Question: '''
var data = google.visualization.arrayToDataTable(JSON.parse(newRows), false);
'''
I am not able to pass the data in 'arrayToDataTable()' of var data, since 'newRows' of string data is cannot able to fetch the newRows data.
So please help..
I have inserted my code below, how to obtain 'GeoChart'.
'''
public class GeoChartData {
int id;
String Country;
String Total;
@JavascriptInterface
public int getId() {
return id;
}
public void setId(int id) {
this.id = id;
}
@JavascriptInterface
public String getCountry() {
return Country;
}
public void setCountry(String country) {
Country = country;
}
@JavascriptInterface
public String getTotal() {
return Total;
}
public void setTotal(String total) {
Total = total;
}
@Override
public String toString() {
return "
[" + "'" + Country + "'"+ ":" +Integer.valueOf(Total)+ "]";
}}
'''
'''
@SuppressLint("SetJavaScriptEnabled")
public class GeoChartActivity extends Activity {
WebView webView;
int num1, num2;
List listOfCountry;
@Override
protected void onCreate(Bundle savedInstanceState) {
super.onCreate(savedInstanceState);
setContentView(R.layout.activity_geo_chart);
num1 = 390;
webView = (WebView)findViewById(R.id.web);
webView.addJavascriptInterface(new WebAppInterface(), "Android");
webView.getSettings().setJavaScriptEnabled(true);
webView.loadUrl("file:///android_asset/geochart.html");
webView.setPadding(0, 0, 0, 0);
}
public class WebAppInterface {
@JavascriptInterface
public String getArrayGeoChartData() {
// System.out.println(listOfCountry.toString());
return String.valueOf(getCountryData());
}
@JavascriptInterface
public int getNum1() {
return num1;
}
}
public List getCountryData() {
listOfCountry = new ArrayList<>();
GeoChartData s1 = new GeoChartData();
s1.setId(100);
s1.setCountry("Germany");
s1.setTotal("200");
listOfCountry.add(s1);
GeoChartData s2 = new GeoChartData();
s2.setId(101);
s2.setCountry("Canada");
s2.setTotal("200");
listOfCountry.add(s2);
return listOfCountry;
} }
'''
'''
<html>
<head>
<script type="text/javascript" src="https://www.gstatic.com/charts/loader.js"></script>
<script type="text/javascript">
google.charts.load('current', {
'packages':['geochart'],
// Note: you will need to get a mapsApiKey for your project.
// See: https://developers.google.com/chart/interactive/docs/basic_load_libs#load-settings
'mapsApiKey': 'AIzaSyD-9tSrke72PouQMnMX-a7eZSW0jkFMBWY'
});
google.charts.setOnLoadCallback(drawRegionsMap);
var newRows = [];
var rowData = [];
var dataTable = null;
function drawRegionsMap() {
//console.log(Android.getArrayGeoChartData());
var jsonString = Android.getArrayGeoChartData(); // json string of array
console.log(jsonString);
newRows.push(jsonString);
console.log(newRows);
var dataArray = ["['Country', 'Popularity']"];
console.log(dataArray);
console.log(dataArray.push(dataArray, newRows));
var data = google.visualization.arrayToDataTable(JSON.parse(newRows), false);
//data.setColumnProperty ('Country', 'Popularity');
var csv = google.visualization.dataTableToCsv(data);
console.log(csv);
// console.log("france" +Android.getNum1());
var options = {};
var chart = new google.visualization.GeoChart(document.getElementById('regions_div'));
chart.draw(data, options);
}
</script>
</head>
<body>
<div id="regions_div" style="width: 900px; height: 500px;"></div>
</body>
</html>
'''

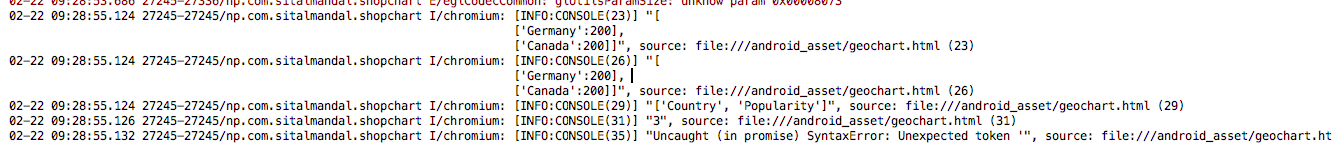
Answer: <URL>
'''
@SuppressLint("SetJavaScriptEnabled")
public class GeoChartActivity extends Activity {
String url = "https://battery-75d95.firebaseio.com/";
WebView webView;
int num1, num2;
public static List<GeoTotalByCountry> lstItemArry;
List listOfStudent;
public static List<Order> salArry;
public static List<Order> hosArry;
public static List<Order> ProductData;
@Override
protected void onCreate(Bundle savedInstanceState) {
super.onCreate(savedInstanceState);
setContentView(R.layout.activity_geo_chart);
ProductData = new ArrayList<>();
hosArry = new ArrayList();
salArry = new ArrayList();
lstItemArry = new ArrayList();
listOfStudent = new ArrayList();
getOrderArray();
num1 = 390;
webView = (WebView)findViewById(R.id.web);
webView.addJavascriptInterface(new WebAppInterface(), "Android");
webView.getSettings().setJavaScriptEnabled(true);
// webView.loadUrl("file:///android_asset/chart.html");
webView.loadUrl("file:///android_asset/geochart.html");
//WebView web = new WebView(this);
webView.setPadding(0, 0, 0, 0);
}
public class WebAppInterface {
@JavascriptInterface
public String getArrayGeoChartData() {
// System.out.println(listOfStudent.toString());
return String.valueOf(listOfStudent);
}
@JavascriptInterface
public int getNum1() {
return num1;
}
}
//arrayOrder
void getOrderArray() {
Retrofit retrofit = new Retrofit.Builder()
.baseUrl(url)
.addConverterFactory(GsonConverterFactory.create())
.build();
RetrofitArrayAPI service = retrofit.create(RetrofitArrayAPI.class);
Call<List<Order>> call = service.getOrderDetails();
call.enqueue(new Callback<List<Order>>() {
@Override
public void onResponse(Response<List<Order>> response, Retrofit retrofit) {
try {
ProductData = response.body();
for (int i = 0; i < ProductData.size(); i++) {
//displaying the string array into gridView
Order b = new Order();
b.setId(ProductData.get(i).getId());
b.setStatus(ProductData.get(i).getStatus());
b.setTotal(ProductData.get(i).getTotal());
b.setBilling(ProductData.get(i).getBilling());
hosArry.add(b);
}
listOfStudent = new ArrayList<>();
// Log.v("hosarry", String.valueOf(hosArry.size()));
for (int i =0; i<hosArry.size(); i++){
// if(hosArry.get(i).getStatus().contains("completed"))
{
GeoTotalByCountry b = new GeoTotalByCountry();
b.setId(hosArry.get(i).getId());
b.setTotal(hosArry.get(i).getTotal());
b.setCountry(hosArry.get(i).getBilling().getCountry());
lstItemArry.add(b);
}
}
// Log.v("listOfStudent", String.valueOf(salArry.size()));
Map<String, List<GeoTotalByCountry>> map = new HashMap<String, List<GeoTotalByCountry>>();
for (GeoTotalByCountry student : lstItemArry) {
String key = String.valueOf(student.getCountry());
if(map.containsKey(key)){
List<GeoTotalByCountry> list = map.get(key);
list.add(student);
}else{
List<GeoTotalByCountry> list = new ArrayList<GeoTotalByCountry>();
list.add(student);
map.put(key, list);
}
}
System.out.println("map"+map);
//Summing for Net Quentity
for (Map.Entry<String, List<GeoTotalByCountry>> entry : map.entrySet()) {
// System.out.println("Key : " + entry.getKey() + " value : " + entry.getValue());
// for (int i=0 ; i< entry.getKey().length(); i++){
Double sum = 0.00, value;
for (int j = 0; j < entry.getValue().size(); j++){
value = Double.valueOf(String.valueOf(entry.getValue().get(j)));
//System.out.println(j+ "value = " + value);
sum += value;
// System.out.println(j+"chgevalue = " + sum);
}
System.out.println("chgevalue = " + sum.intValue());
// System.out.println( "Key : " + entry.getKey() + "qty = " + sum);
//System.out.println(getProductById(Integer.valueOf(entry.getKey())));
ChartGeoModel pieDataXYChart = new ChartGeoModel();
pieDataXYChart.setCountry(entry.getKey());
pieDataXYChart.setTotal(sum.intValue());
listOfStudent.add(pieDataXYChart);
}
System.out.println(listOfStudent.toString());
} catch (Exception e) {
Log.d("onResponse", "There is an error");
e.printStackTrace();
}
}
@Override
public void onFailure(Throwable t) {
Log.d("onFailure", t.toString());
}
});
}
}
'''
'''
<uses-permission android:name="android.permission.INTERNET" />
'''
'''
public class GeoTotalByCountry {
int id;
String Country;
String Total;
public int getId() {
return id;
}
public void setId(int id) {
this.id = id;
}
public String getCountry() {
return Country;
}
public void setCountry(String country) {
Country = country;
}
public String getTotal() {
return Total;
}
public void setTotal(String total) {
Total = total;
}
@Override
public String toString() {
return String.valueOf(Total);
}
}
'''
'''
public class ChartGeoModel {
int id;
String Country;
int Total;
public int getId() {
return id;
}
public void setId(int id) {
this.id = id;
}
public String getCountry() {
return Country;
}
public void setCountry(String country) {
Country = country;
}
public int getTotal() {
return Total;
}
public void setTotal(int total) {
Total = total;
}
@Override
public String toString() {
return new Gson().toJson(this);
}
}
'''
'''
<html>
<head>
<!--Load the AJAX API-->
<script type="text/javascript" src="https://www.gstatic.com/charts/loader.js"></script>
<script type="text/javascript" src="//ajax.googleapis.com/ajax/libs/jquery/1.10.2/jquery.min.js"></script>
<script type="text/javascript">
google.charts.load('current', {
'packages':['geochart'],
// Note: you will need to get a mapsApiKey for your project.
// See: https://developers.google.com/chart/interactive/docs/basic_load_libs#load-settings
'mapsApiKey': 'AIzaSyD-9tSrke72PouQMnMX-a7eZSW0jkFMBWY'
});
google.charts.setOnLoadCallback(drawRegionsMap);
var newRows = [];
var rowData = [];
var dataTable = null;
var data=[];
function drawRegionsMap() {
var jsonString = Android.getArrayGeoChartData(); // json string of array
console.log(jsonString);
newRows.push(jsonString);
console.log(newRows);
var obj = JSON.parse(newRows);
console.log(obj);
var data = new google.visualization.DataTable();
data.addColumn('string', 'Country');
data.addColumn('number', 'NetTotal');
for (var i = 0; i < obj.length; i++) {
data.addRow([obj[i].Country, obj[i].Total]);
}
var csv = google.visualization.dataTableToCsv(data);
console.log(csv);
// console.log("france" +Android.getNum1());
var options = {};
var chart = new google.visualization.GeoChart(document.getElementById('regions_div'));
chart.draw(data, options);
}
</script>
</head>
<body>
<div id="regions_div" style="width: 900px; height: 500px;"></div>
</body>
</html>
'''